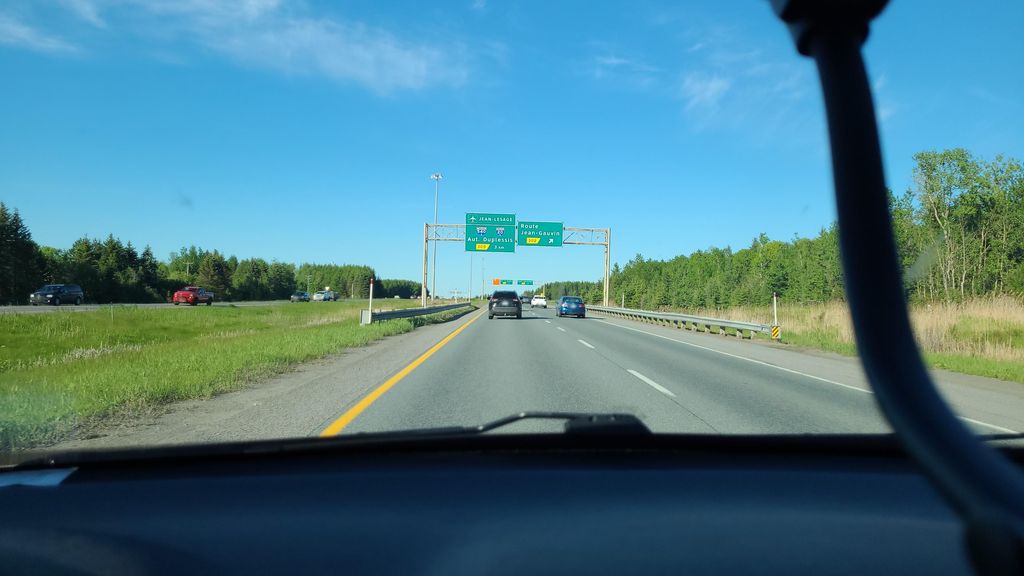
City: quebec_city